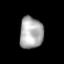
Tissue: lung
Cell type: T cells
Senescence score: 0.2229
Nuclear area (px): 735
Mean DAPI intensity: 170.846